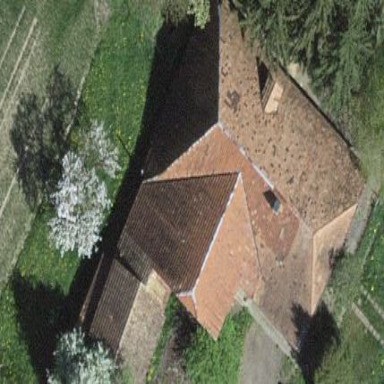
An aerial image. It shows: Rural barn.